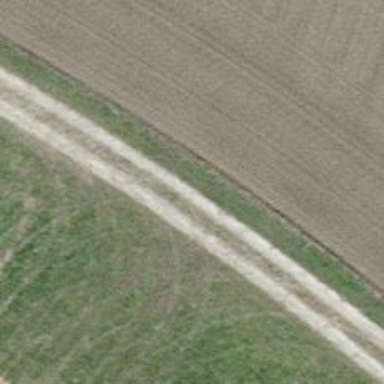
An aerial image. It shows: Compacted grade3 track.